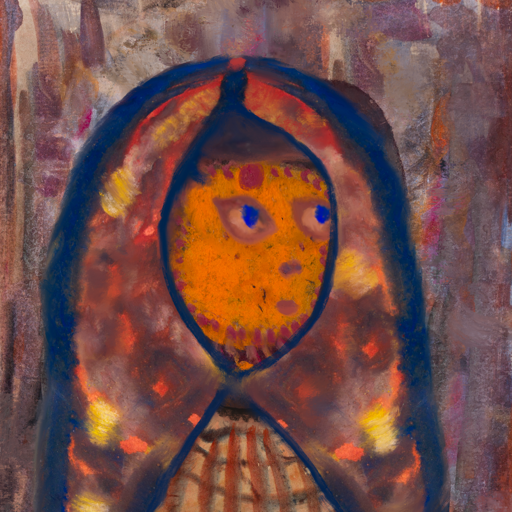
Background: Hypocrite, Head And Neck Side: Doll_w_Hair, Face Side: Mother_And_Son_Mother, Bust: Orphan, Hair Side: Blank, Head Accessory: Mother_And_Son_Mother_Scarf, Second Necklace: Blank, Necklace: Blank, Baby: Blank